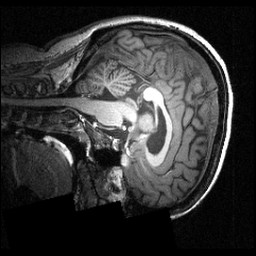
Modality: T1w
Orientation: sagittal
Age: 22
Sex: female
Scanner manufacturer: siemens
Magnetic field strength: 3.951 T
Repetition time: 1.5 s
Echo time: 0.00335 s